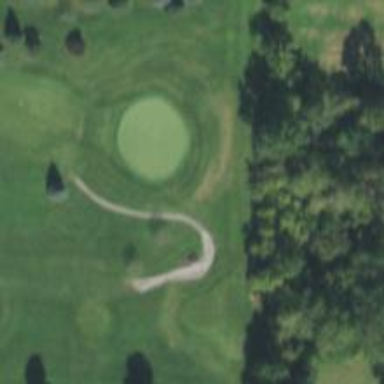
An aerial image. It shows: Path for both road and golf.